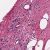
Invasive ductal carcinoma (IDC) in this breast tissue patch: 0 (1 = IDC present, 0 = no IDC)